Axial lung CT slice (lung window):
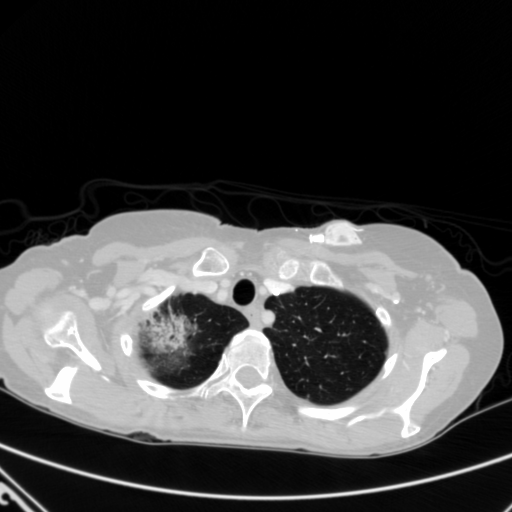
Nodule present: no